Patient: sex M, age 58
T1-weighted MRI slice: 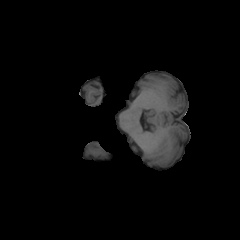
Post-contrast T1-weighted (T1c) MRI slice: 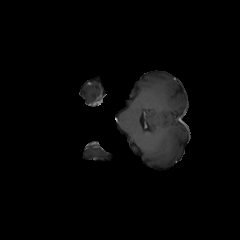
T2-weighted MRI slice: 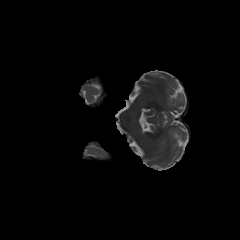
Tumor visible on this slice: no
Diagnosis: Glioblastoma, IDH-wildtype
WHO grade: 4